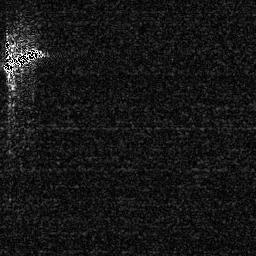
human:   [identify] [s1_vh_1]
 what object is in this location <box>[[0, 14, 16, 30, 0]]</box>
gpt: <ref>1 medium ship at the top left</ref>